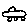
Label: car